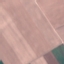
Land use / land cover class: AnnualCrop